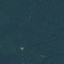
Label: Forest